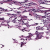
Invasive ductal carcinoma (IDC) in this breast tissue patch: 0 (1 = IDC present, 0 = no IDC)